Current action and preconditions to check: trajectory_clear

Your task: For each precondition in the list above, predict whether it will hold at this action.

Consider the current scene as observed from the mobile robot's camera, and analyze the predicted future states of all dynamic agents (e.g., people, animals, vehicles, or any moving entities) within the NEXT SECOND.

IMPORTANT: Only answer "very likely" if you are absolutely certain—based on strong, clear evidence—that a dynamic agent will violate the precondition in the predicted future state. Do NOT answer "very likely" for unlikely, ambiguous, or low-probability risks.

Ask yourself for each precondition: Is there a high probability, with clear and convincing evidence, that the predicted future states of any dynamic agent will interfere with the predicted future state of the currently executing action within the NEXT SECOND, causing that precondition to fail?

Assess the risk level based on these predictions. Use "likely" or "very likely" if motions create a clear risk of interference.

Use "neutral" or "improbable" if agents are nearby but their predicted paths are clearly diverging or non-conflicting.

Failure Risk Categories: "very improbable", "improbable", "neutral", "likely", "very likely"

Answer Format: Output ONLY the probability_of_failure value from these categories: "very improbable", "improbable", "neutral", "likely", "very likely"

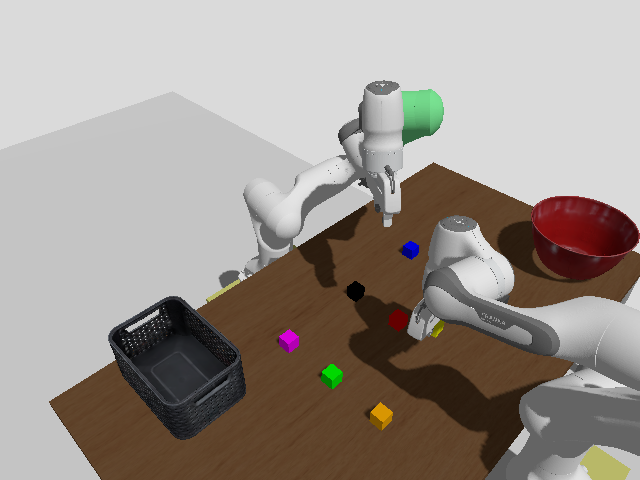

Answer: neutral